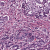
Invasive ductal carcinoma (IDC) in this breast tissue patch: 1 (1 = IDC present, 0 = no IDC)